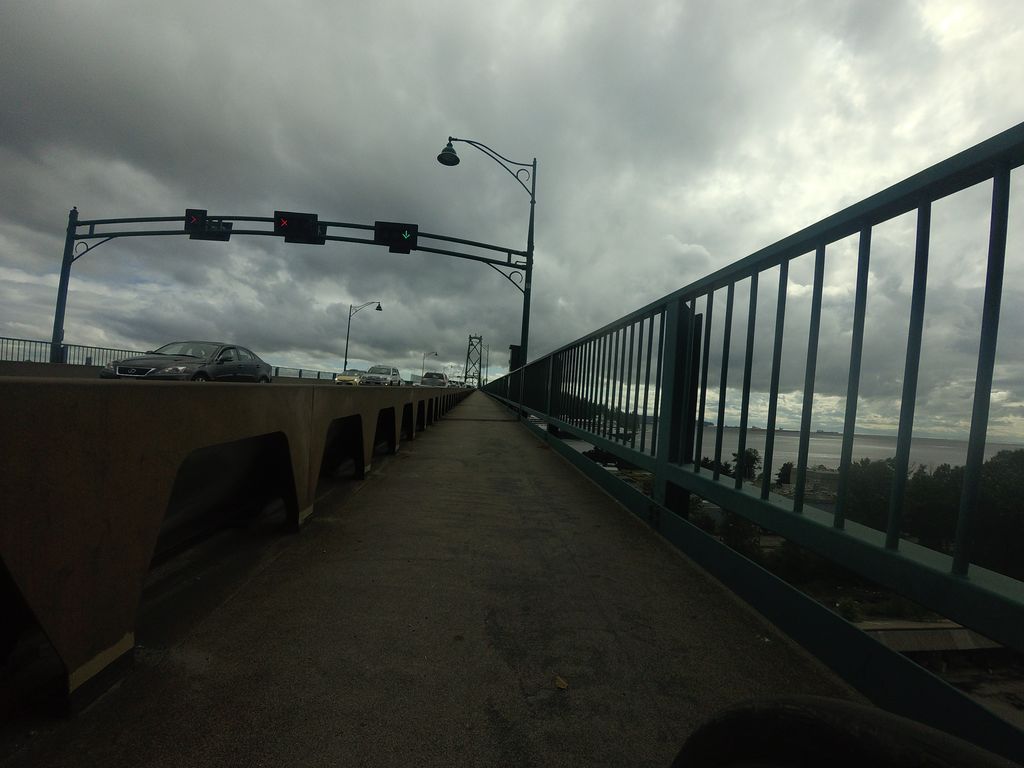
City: vancouver